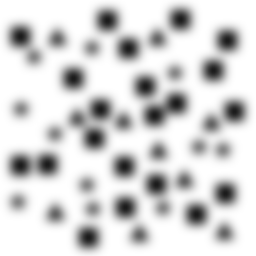
Squares: 21
Triangles: 10
Stars: 11
Total shapes: 42